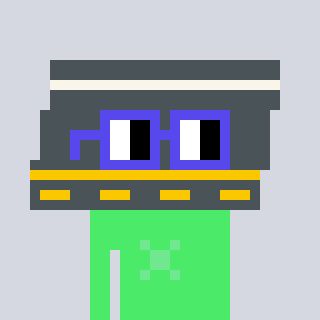
a pixel art character with square blue glasses, a road-shaped head and a teal-colored body on a cool background